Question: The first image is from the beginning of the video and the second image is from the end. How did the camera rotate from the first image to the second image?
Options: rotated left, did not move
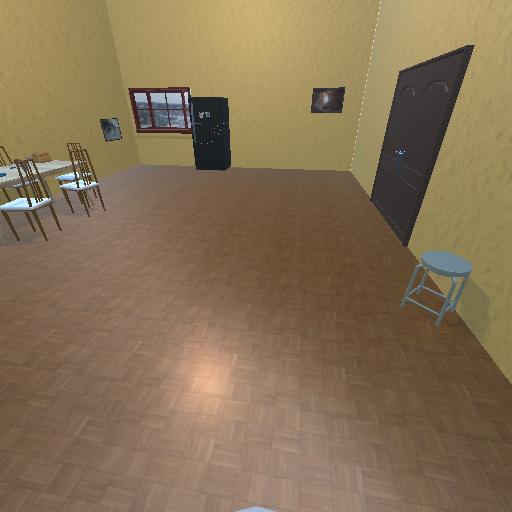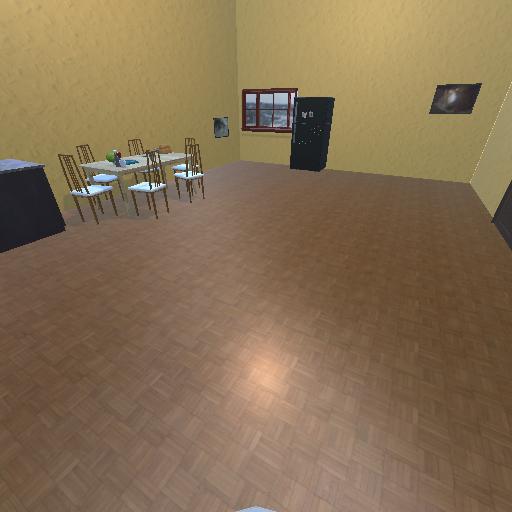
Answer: rotated left